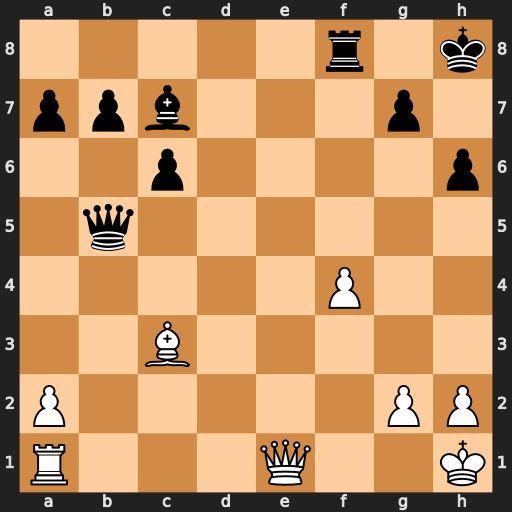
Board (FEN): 5r1k/ppb3p1/2p4p/1q6/5P2/2B5/P5PP/R3Q2K
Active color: w
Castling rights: -
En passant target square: -
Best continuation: Qe7 Rg8 Qxc7